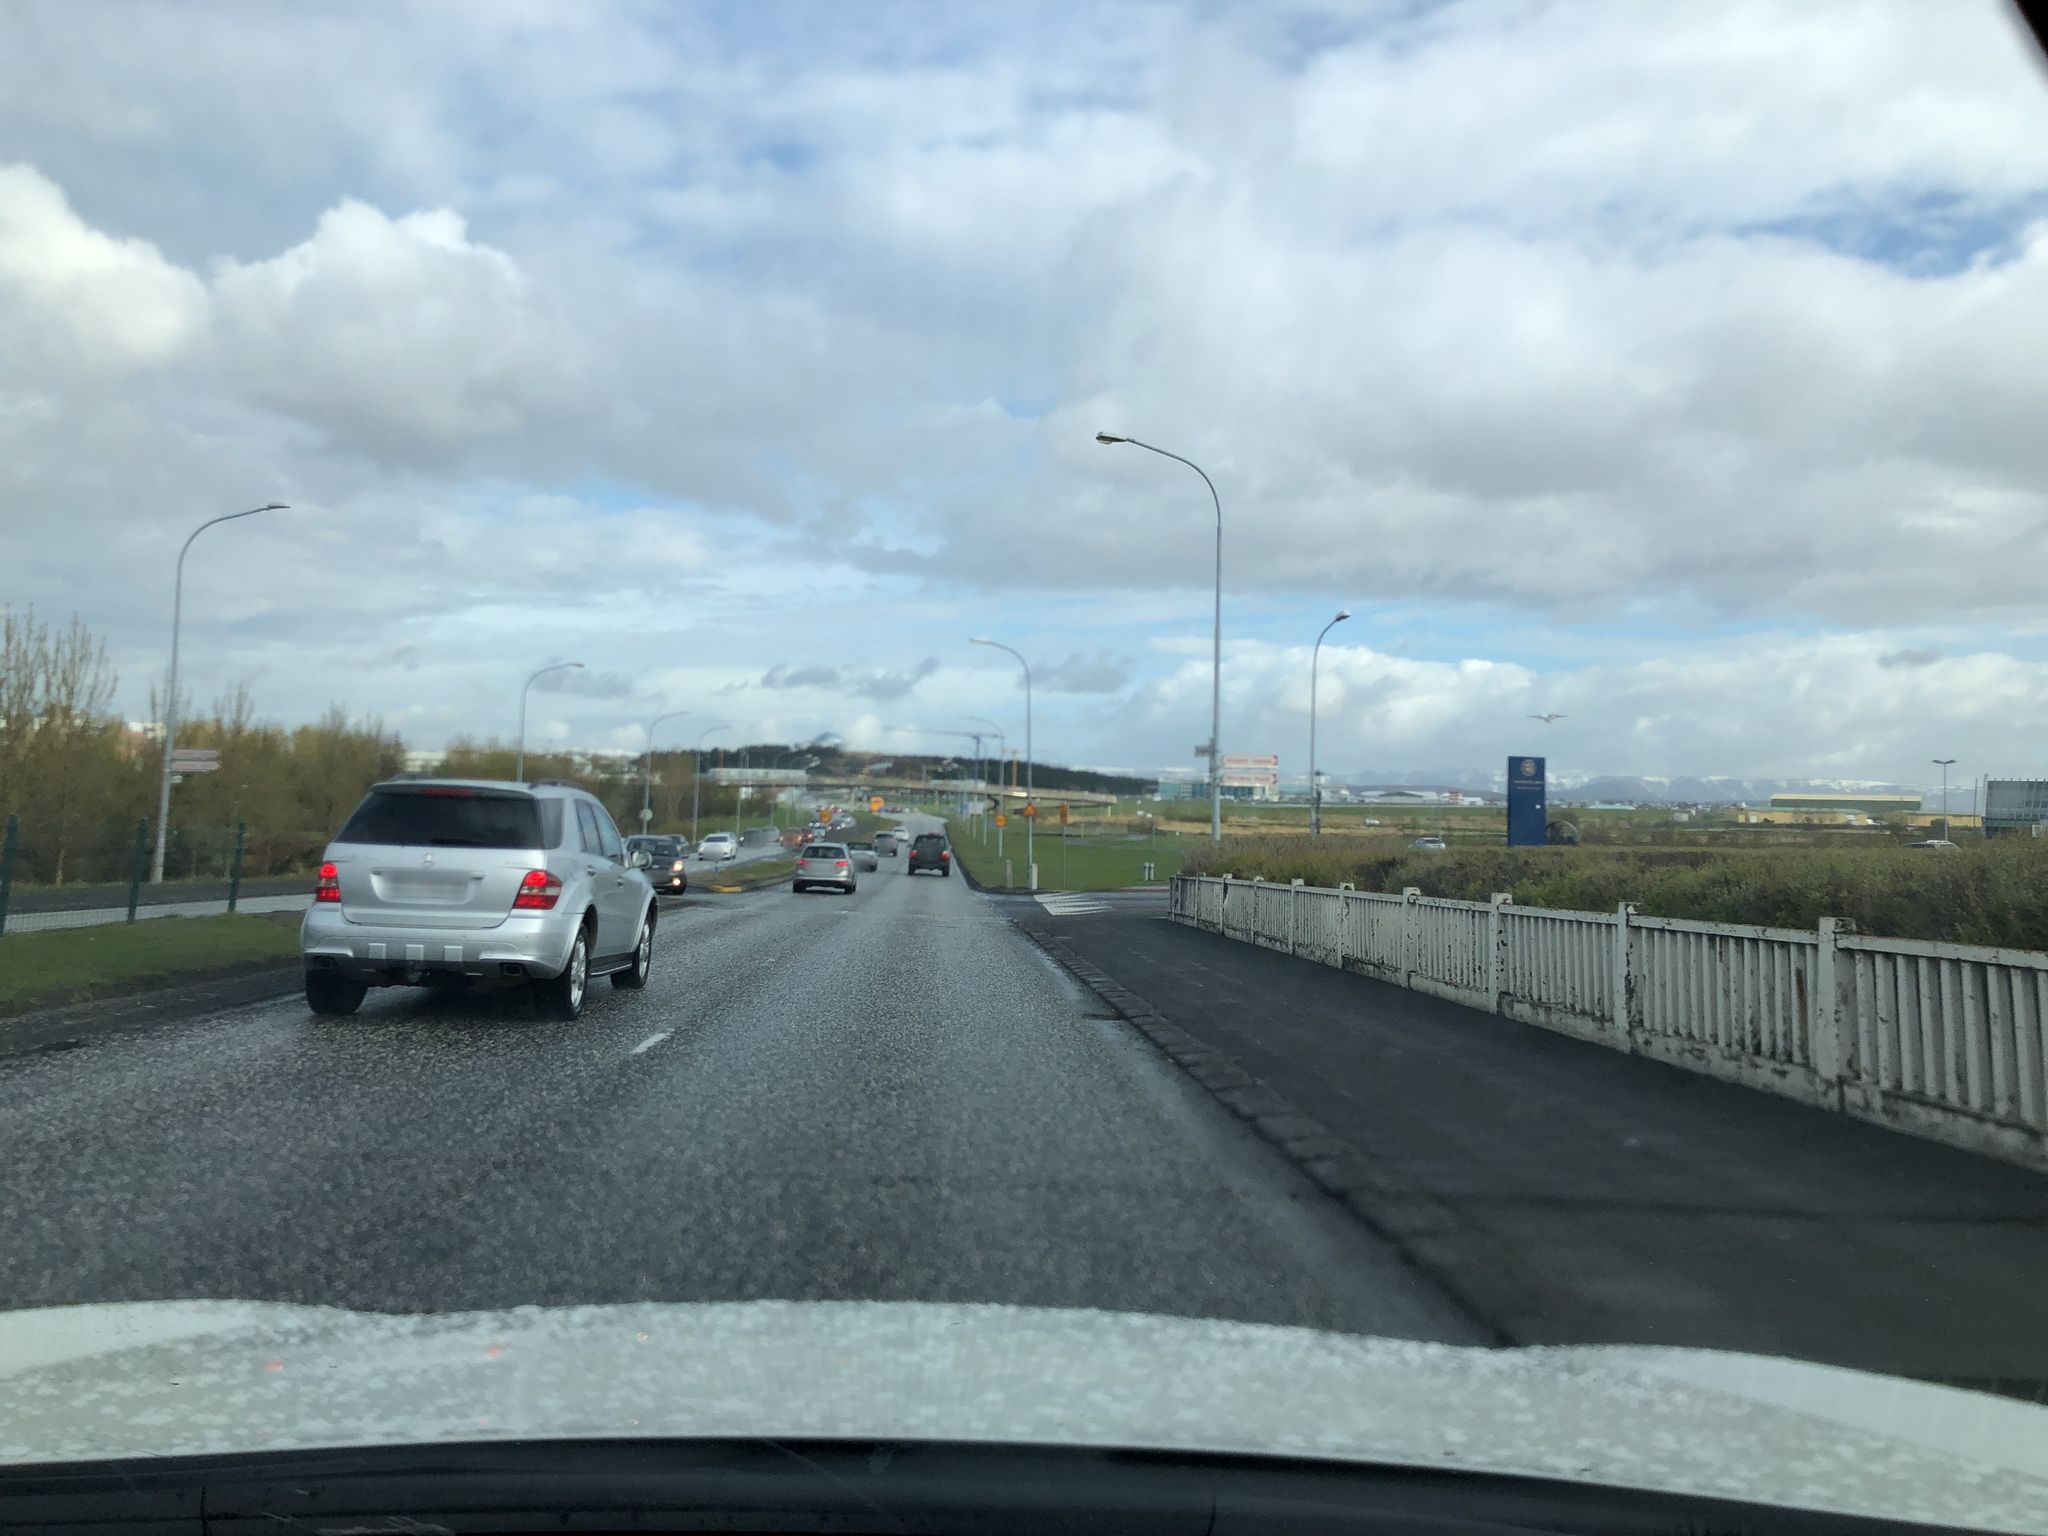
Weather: cloudy
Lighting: day
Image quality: good
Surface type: driving surface
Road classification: primary
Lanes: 2
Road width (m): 3
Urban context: urban centre
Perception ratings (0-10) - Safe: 3.34, Lively: 1.63, Beautiful: 6.11, Boring: 4.99, Depressing: 2.88, Wealthy: 5.57